Question: i have a table named batch . The table structure is like this

I have tried a lot to write this query but never getting this result. I have treid like
'''
select distinct a.batchid from(select batchid,bsdate,bstrength from batch)a
inner join
(select batchid,bsdate,bstrength from batch) b on date(a.bsdate)=date(b.bsdate) and a.bstrength=b.bstrength;
select a.batchid,a.bsdate,b.bstrength from batch a join batch b on date(a.bsdate)=date(b.bsdate) and a.bstrength=b.bstrength;
'''
please help me to write this query.
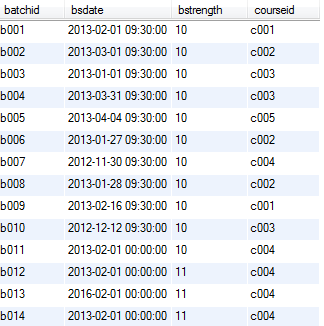
Answer: '''
SELECT a.batchid a, b.batchid b
FROM batch a
JOIN batch b
ON CONVERT(DATE,a.bsdate) = CONVERT(DATE,b.bsdate)
AND a.bstrength = b.bstrength
AND CONVERT(INT,SUBSTRING(a.batchid,1)) < CONVERT(INT,SUBSTRING(b.batchid,1))
'''
Drop the converts in the 'ON'-line if you want the time to match as well (since you said similar dates).
This shows only matching batches, those batches that do not match any others will not be shown. If multiple matches are made on a single record, you'll get multiple records mentioning the same record.
The last line prevents matching on itself as well as duplications like:
'''
a b
b001 b002
b002 b001
'''